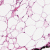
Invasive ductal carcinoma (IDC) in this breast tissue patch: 0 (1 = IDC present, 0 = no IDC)